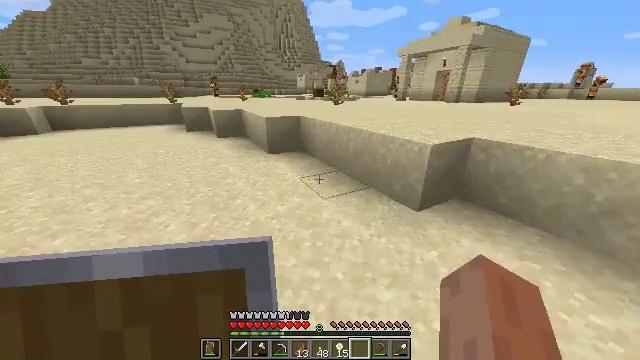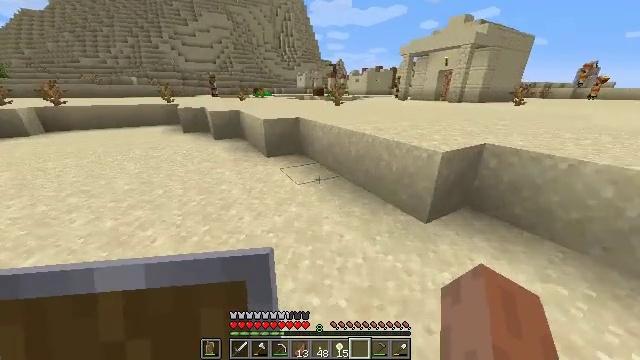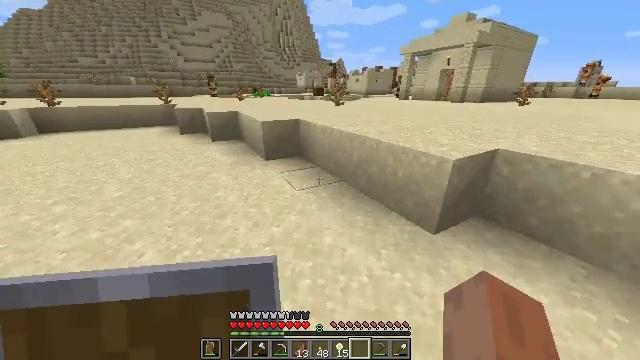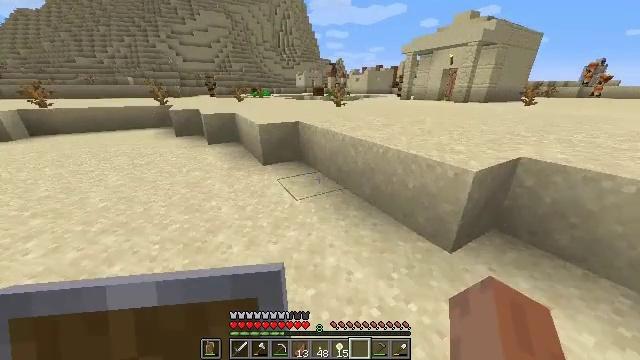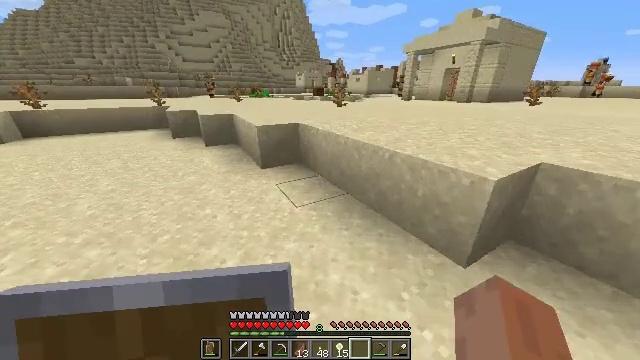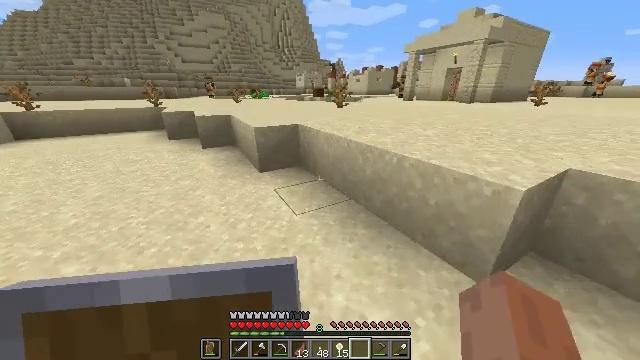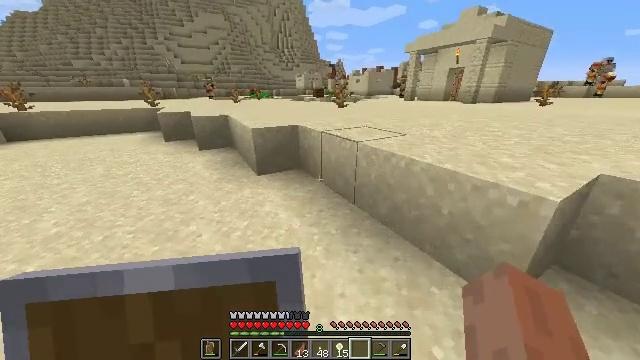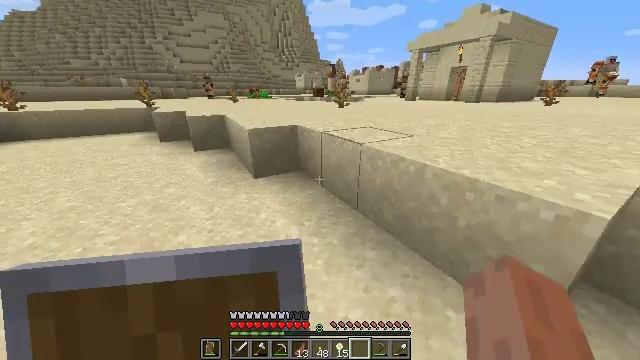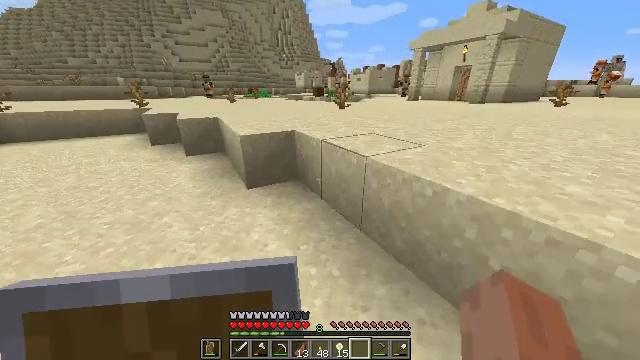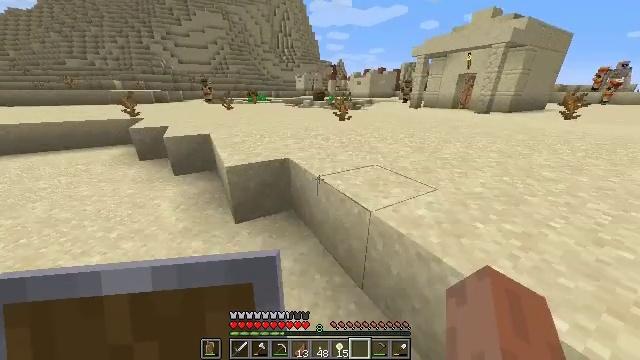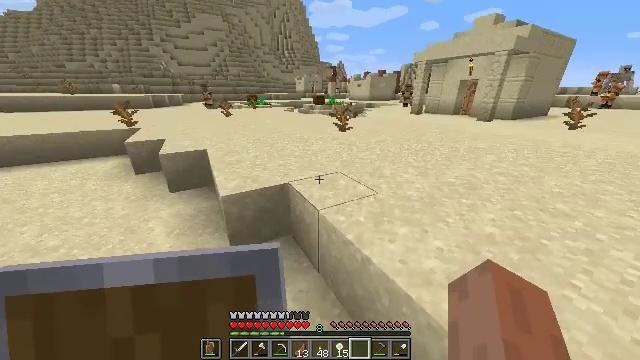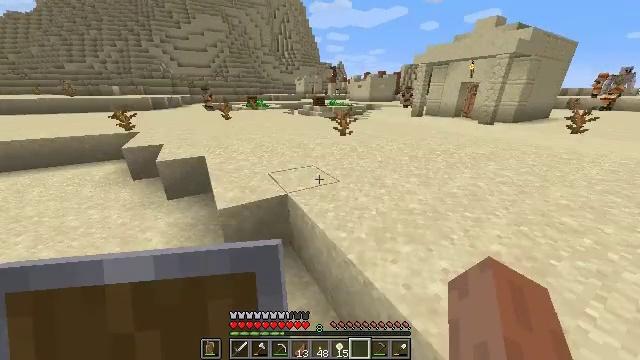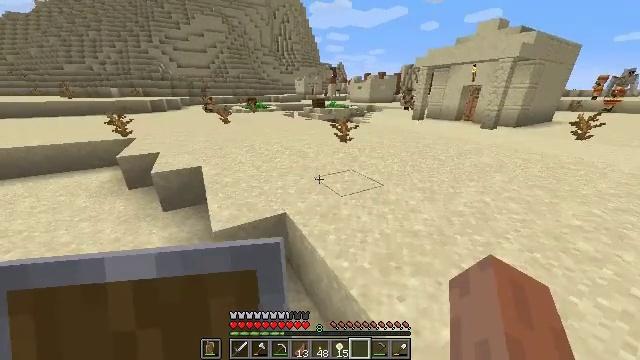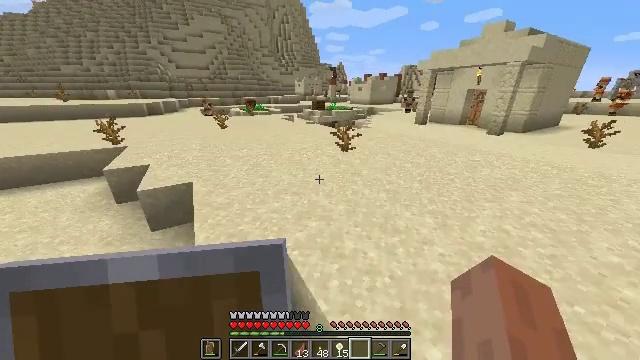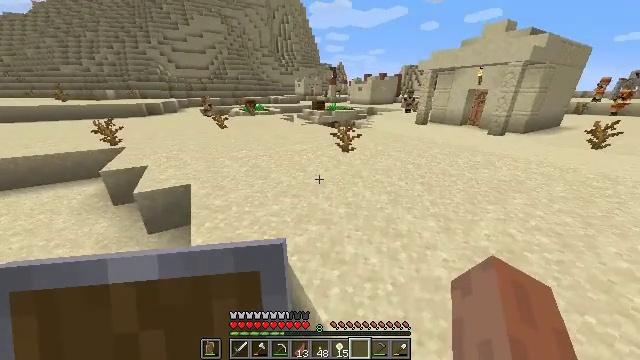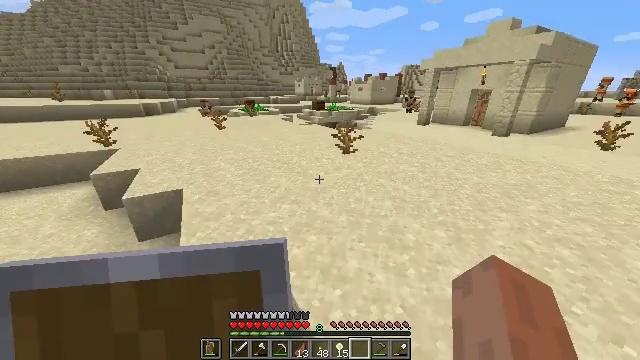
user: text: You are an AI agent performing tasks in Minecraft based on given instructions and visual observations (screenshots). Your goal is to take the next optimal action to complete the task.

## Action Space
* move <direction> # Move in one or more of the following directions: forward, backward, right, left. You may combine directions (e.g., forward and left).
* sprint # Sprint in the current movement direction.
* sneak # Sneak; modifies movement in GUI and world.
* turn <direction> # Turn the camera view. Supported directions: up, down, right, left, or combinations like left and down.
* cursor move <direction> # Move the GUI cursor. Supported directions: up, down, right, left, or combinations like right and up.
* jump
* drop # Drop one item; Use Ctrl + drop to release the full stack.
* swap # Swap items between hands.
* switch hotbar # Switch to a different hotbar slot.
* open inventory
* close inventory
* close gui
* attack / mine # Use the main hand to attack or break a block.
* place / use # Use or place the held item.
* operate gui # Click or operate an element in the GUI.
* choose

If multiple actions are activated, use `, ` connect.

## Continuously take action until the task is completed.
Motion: motion action
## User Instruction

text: Attack the potted dead bush to break it.
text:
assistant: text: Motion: move forward
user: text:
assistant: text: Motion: move forward
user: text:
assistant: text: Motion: move forward
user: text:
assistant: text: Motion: move forward
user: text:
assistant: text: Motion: move forward
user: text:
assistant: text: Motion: move forward
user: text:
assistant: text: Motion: move forward
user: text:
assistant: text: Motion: move forward
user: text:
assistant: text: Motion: move forward, jump
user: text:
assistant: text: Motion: move forward, jump
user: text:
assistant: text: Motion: move forward, jump
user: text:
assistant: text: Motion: move forward, jump
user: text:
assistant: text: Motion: move forward, jump
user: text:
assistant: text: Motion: move forward, jump
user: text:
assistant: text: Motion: move forward, jump
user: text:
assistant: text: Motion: move forward, jump
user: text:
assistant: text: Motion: move forward, jump
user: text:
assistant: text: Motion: move forward, jump
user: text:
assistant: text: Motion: move forward, jump
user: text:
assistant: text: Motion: move forward, jump
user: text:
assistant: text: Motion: move forward, jump
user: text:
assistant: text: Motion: move forward, jump
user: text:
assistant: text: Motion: move forward, jump
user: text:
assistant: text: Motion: move forward, jump
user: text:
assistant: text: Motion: move forward, jump
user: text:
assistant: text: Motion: move forward and move right, jump
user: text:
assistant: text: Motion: move forward and move right, jump
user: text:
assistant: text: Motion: move forward and move right, jump
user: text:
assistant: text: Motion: move forward and move right, jump
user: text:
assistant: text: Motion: move forward and move right, jump